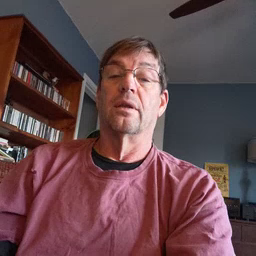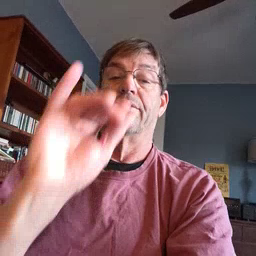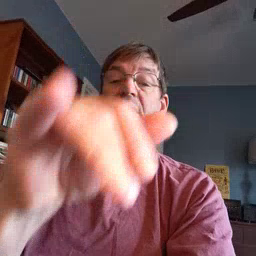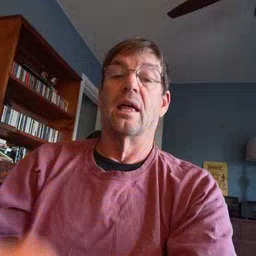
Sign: that